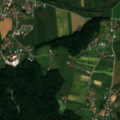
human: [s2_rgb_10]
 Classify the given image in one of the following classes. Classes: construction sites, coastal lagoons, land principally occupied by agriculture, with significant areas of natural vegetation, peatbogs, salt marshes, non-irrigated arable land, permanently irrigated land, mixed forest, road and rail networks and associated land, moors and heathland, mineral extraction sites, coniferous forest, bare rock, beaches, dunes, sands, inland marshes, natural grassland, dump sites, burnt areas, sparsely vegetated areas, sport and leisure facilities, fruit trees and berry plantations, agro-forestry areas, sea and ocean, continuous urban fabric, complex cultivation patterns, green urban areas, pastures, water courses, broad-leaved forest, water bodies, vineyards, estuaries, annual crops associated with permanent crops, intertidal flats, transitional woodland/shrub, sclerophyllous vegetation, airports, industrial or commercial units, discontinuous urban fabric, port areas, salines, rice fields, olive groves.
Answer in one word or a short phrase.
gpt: discontinuous urban fabric, non-irrigated arable land, complex cultivation patterns, mixed forest